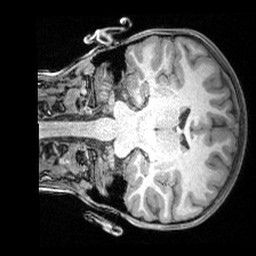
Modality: T1w
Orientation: coronal
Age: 9
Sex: female
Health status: ill
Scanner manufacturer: siemens
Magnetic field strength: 3 T
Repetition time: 1.6 s
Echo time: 0.00179 s